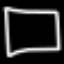
Label: square